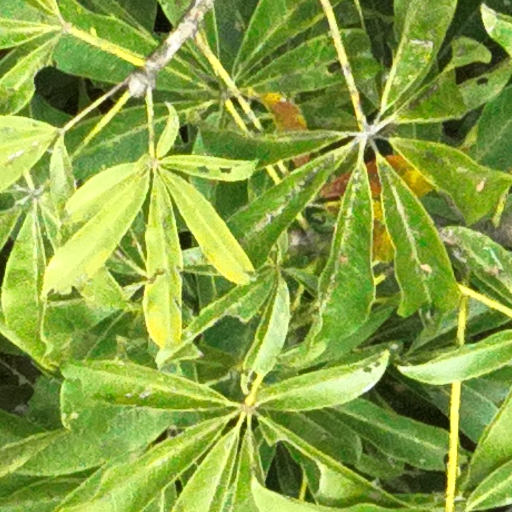
Species: Ceiba pentandra
GBIF accepted scientific name: Ceiba pentandra
Crown area (m\u00b2): 909.358